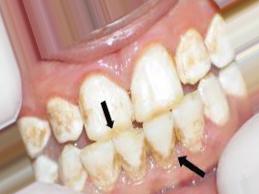
Condition: Tooth Discoloration